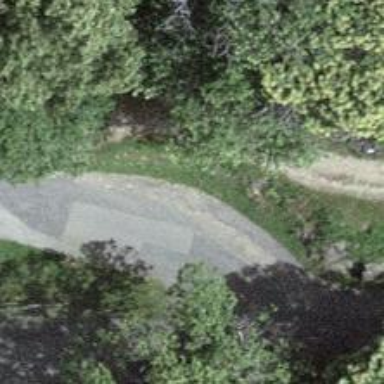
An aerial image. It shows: Unclassified road.